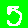
Digit: 5